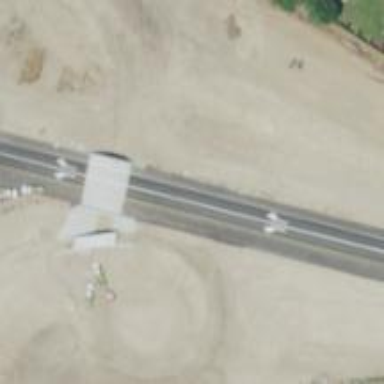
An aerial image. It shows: Asphalt motorway link.